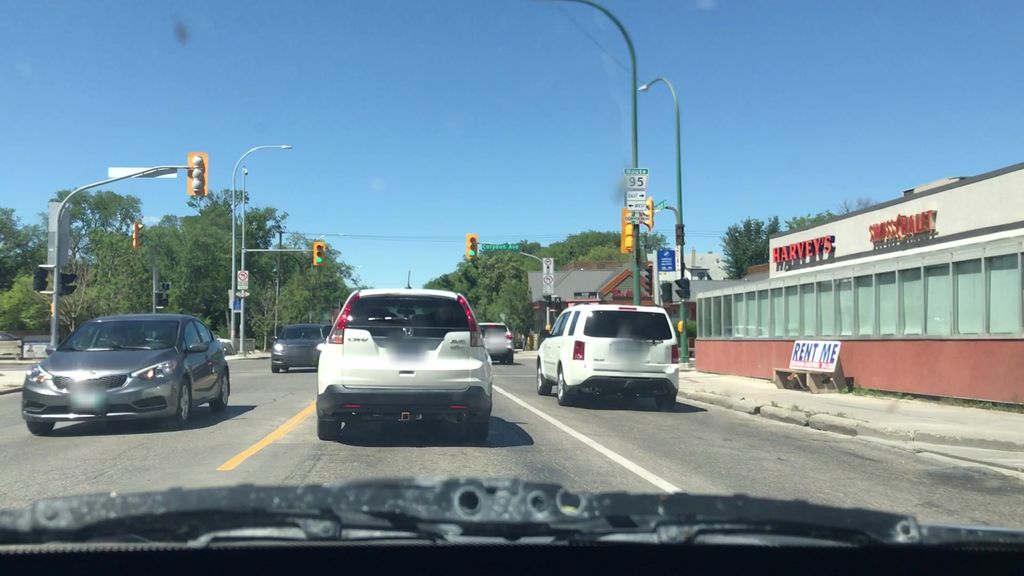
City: winnipeg